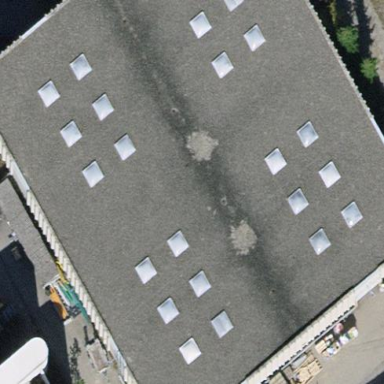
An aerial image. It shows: Industrial building.